Question: I'd like to be able to produce this effect, to be specific, the color-crawl / color-shift.

Is this possible with OpenGL shaders, or do I need to use another technique?
I'm new to OpenGL and I'd like try this as a getting started exercise, however if there's a better way of doing this, ultimately I want to produce this effect.
FYI I'm using Cinder as my OpenGL framework.
I know this isn't much information, but I'm having trouble even finding out what this effect is really called, so I can't google it.
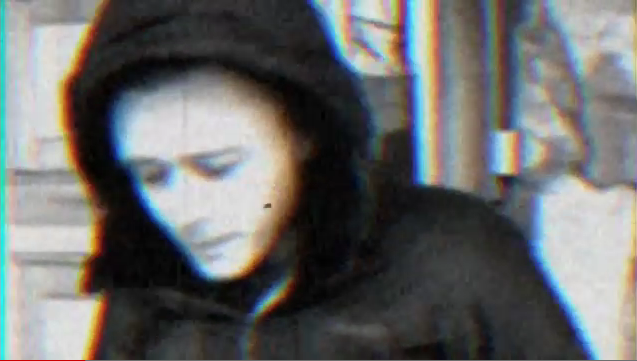
Answer: I can't help you with the name of the effect, but I have an idea to produce this effect. My understanding is that each color component is shifted by some amount. A simple translation to the right of left of individual color components produced the black and white original image:

### Steps to get the image you want
1. Get the source black and white image in a texture. If it's the result of other rendering, copy it to a texture.
2. Render a full screen quad (or the size you want) with texture coordinates from (0,0) to (1,1) and with the texture attached.
3. Apply a fragment shader that samples 3 times the input texture with a different shift in texture coordinates. e.g. -2 texels, 0 texel and +2 texel offsets. You can expirement and try more samples if you want and at different offsets.
4. Combine those 3 samples by keeping only 1 color component of each.
### Alternate if performance doesn't matter or shaders are not available
Don't use a pixel shader but instead on OpenGL blending with the ADD function. Render 3 times that same full screen quad with the texture attached and use the texture matrix to offset the lookups each time. Mask the output colormask differently for each pass and you get the same result: pass 1 => red, pass 2 => green, pass 3 => blue.